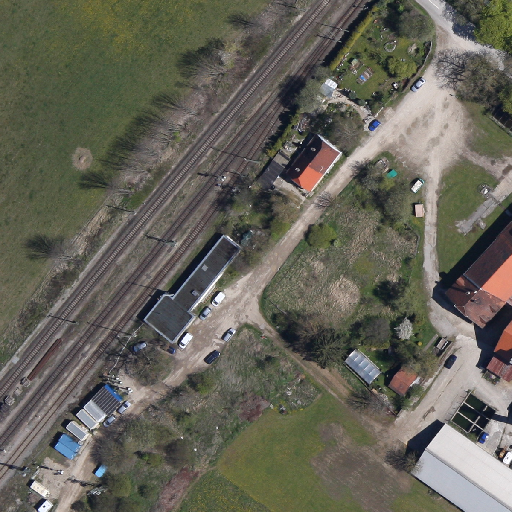
Referring expression: light-duty vehicle in the parking area